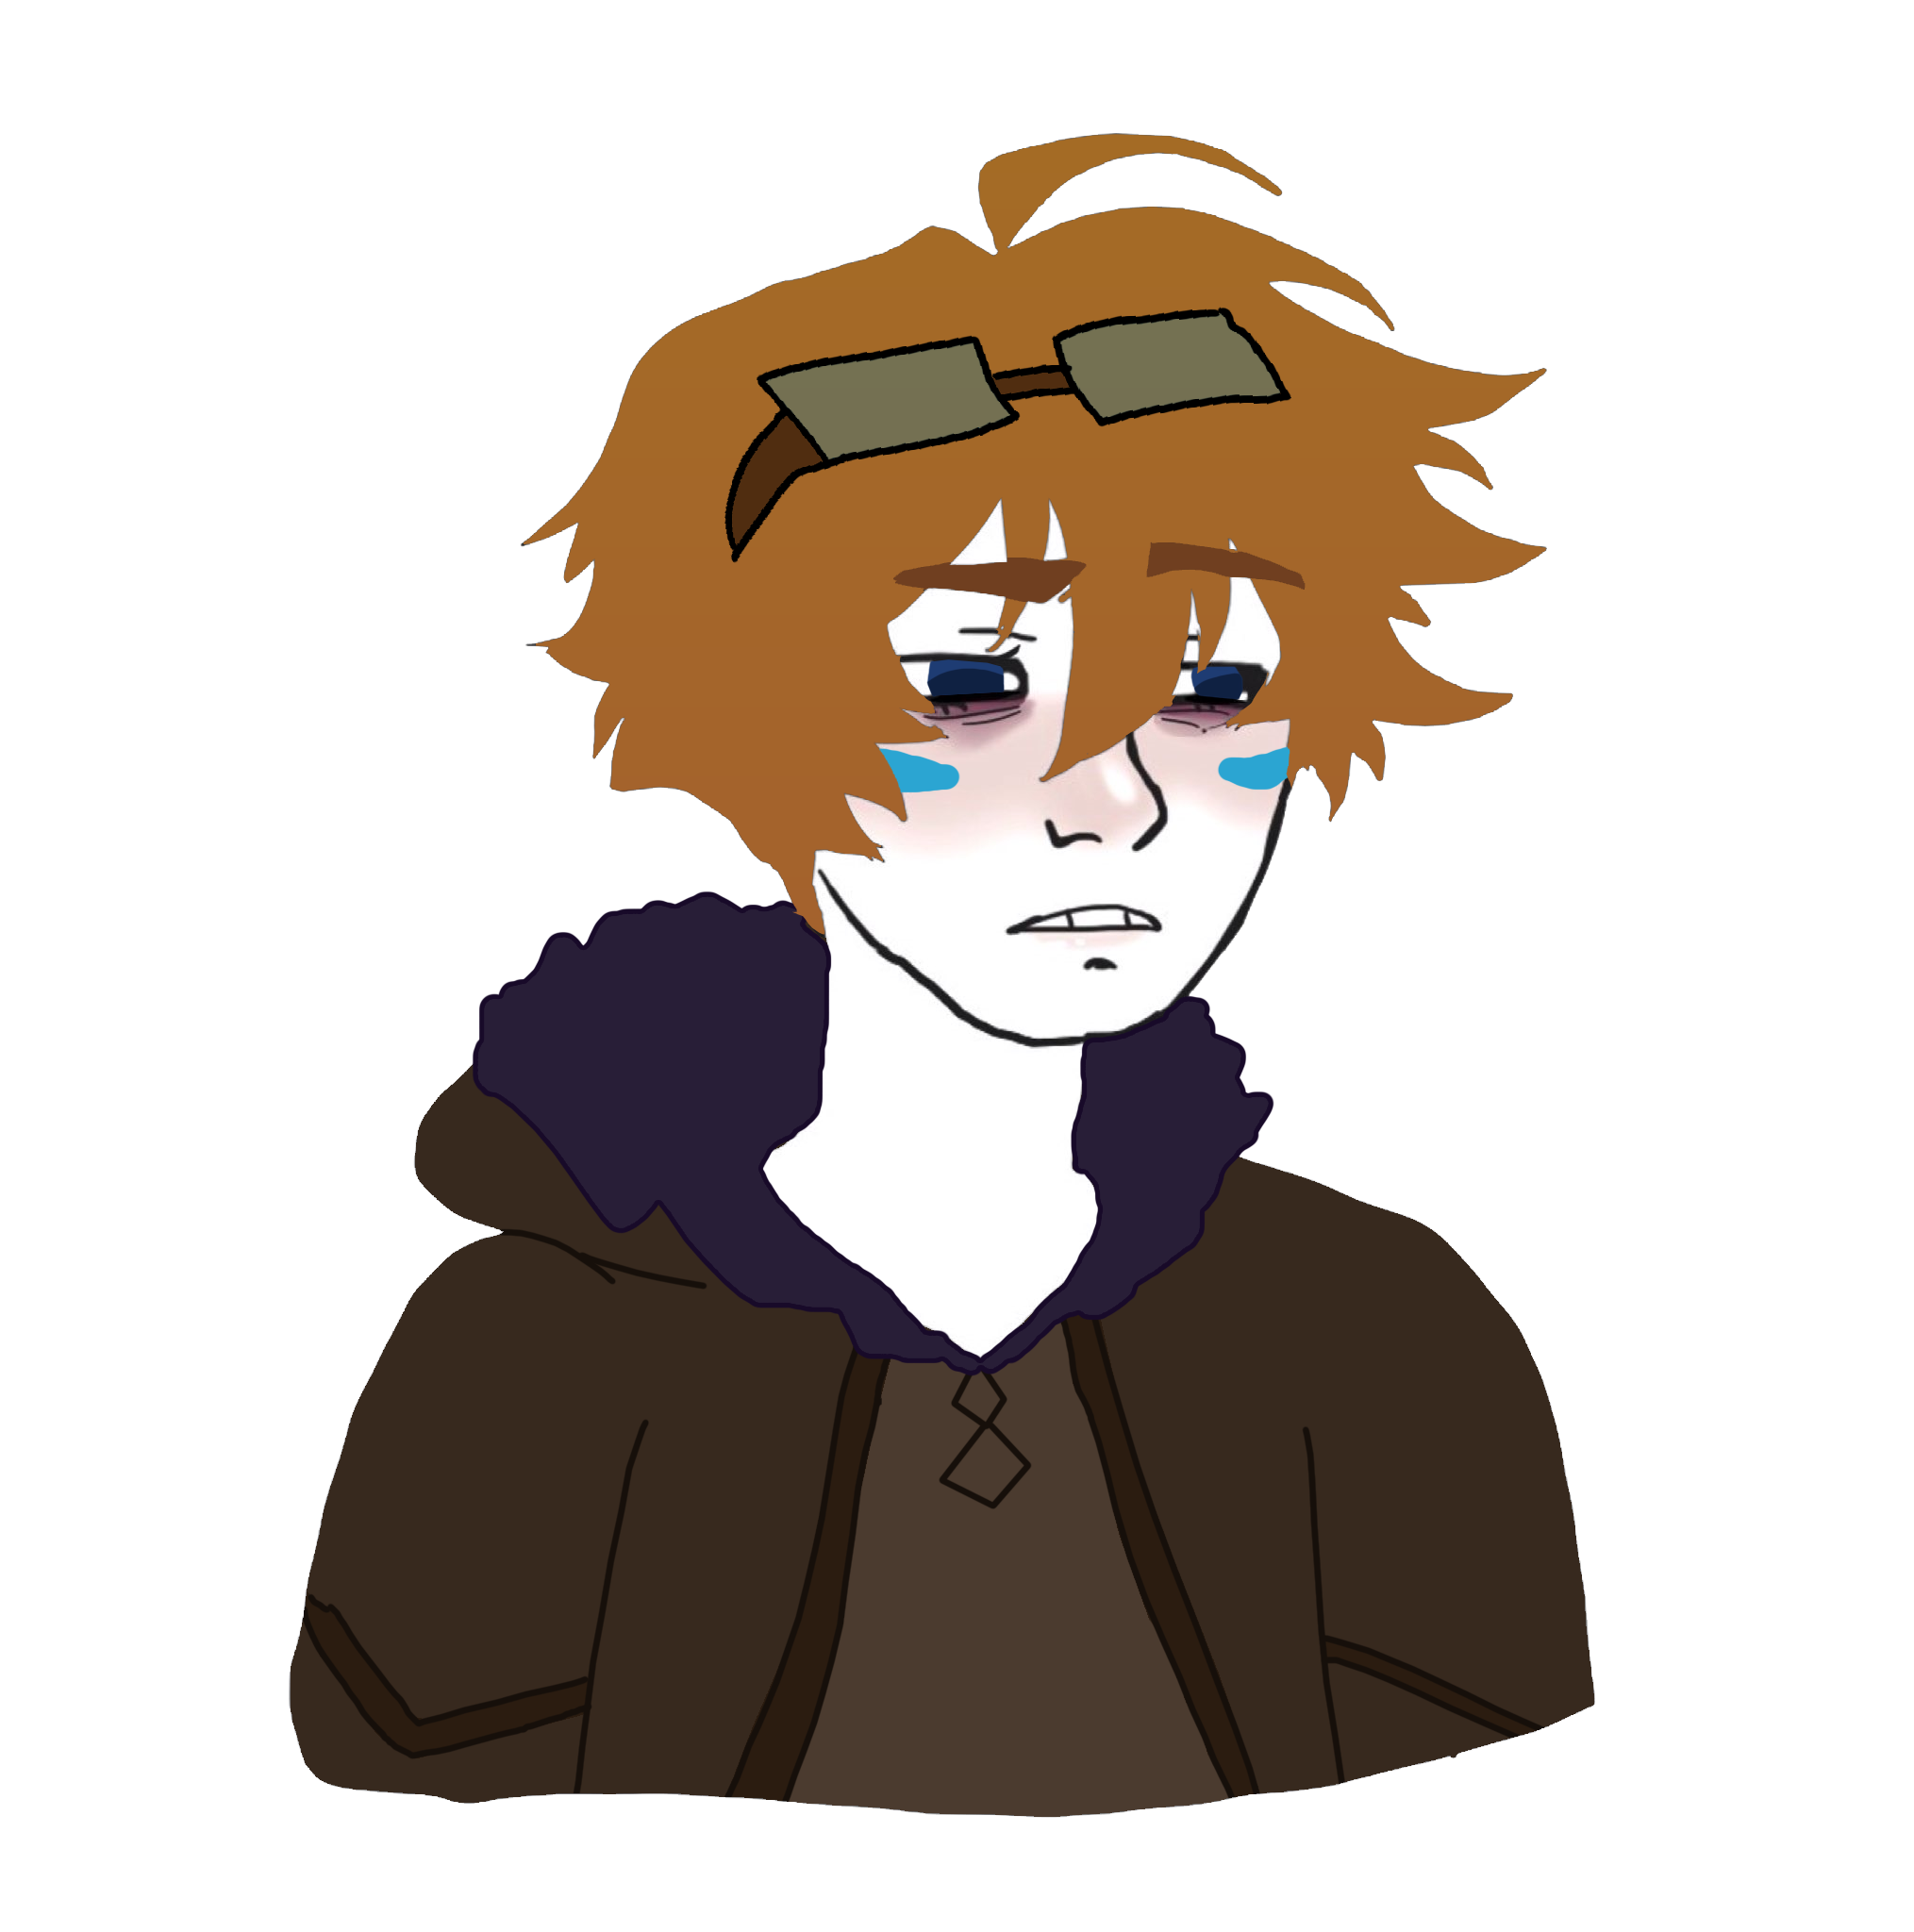
Label: 5_Twinkjak